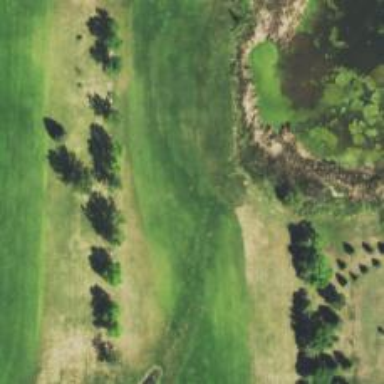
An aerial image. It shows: Golf hole.